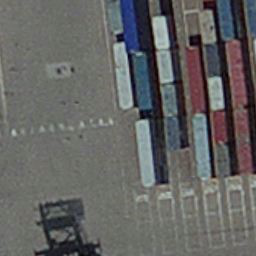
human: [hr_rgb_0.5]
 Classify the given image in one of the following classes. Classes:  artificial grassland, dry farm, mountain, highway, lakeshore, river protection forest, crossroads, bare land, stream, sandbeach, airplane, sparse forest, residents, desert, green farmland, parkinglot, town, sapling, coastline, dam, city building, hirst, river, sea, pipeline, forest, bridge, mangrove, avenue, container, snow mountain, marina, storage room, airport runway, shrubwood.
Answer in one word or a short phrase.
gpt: container